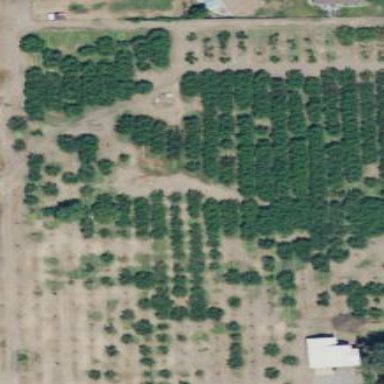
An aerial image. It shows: Orchard.